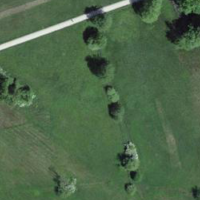
EUNIS habitat code: 23
Species observed at this site:
Phragmites australis
Lysimachia vulgaris
Iris sibirica
Juncus inflexus
Anacamptis morio